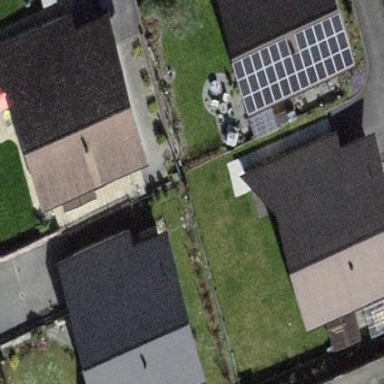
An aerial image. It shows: Building with tile roof.